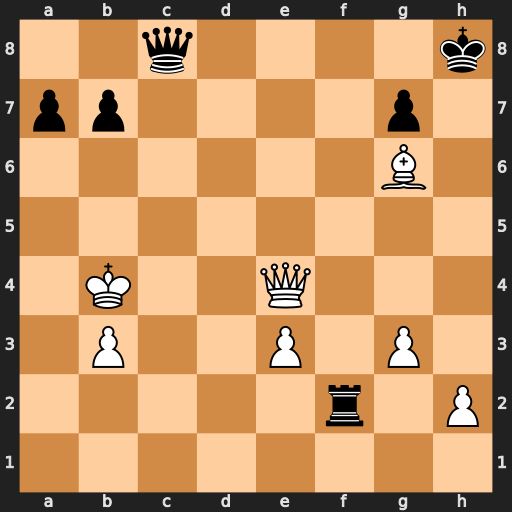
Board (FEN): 2q4k/pp4p1/6B1/8/1K2Q3/1P2P1P1/5r1P/8
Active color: w
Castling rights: -
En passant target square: -
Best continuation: Qh4+ Kg8 Qh7+ Kf8 Qh8+ Ke7 Qxc8